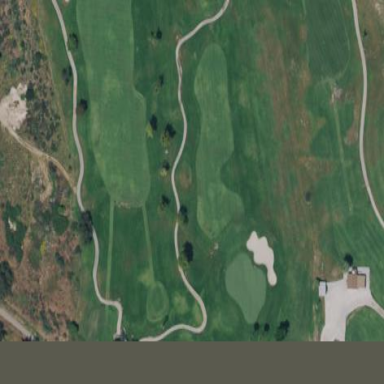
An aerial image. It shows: Area with grass used as rough in golf course.